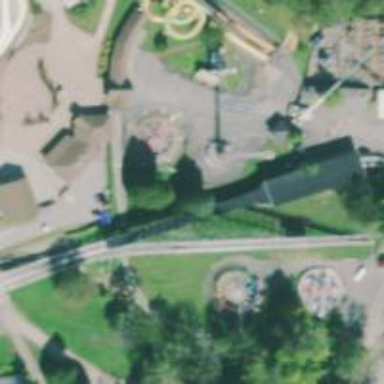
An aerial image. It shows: Drop tower attraction.